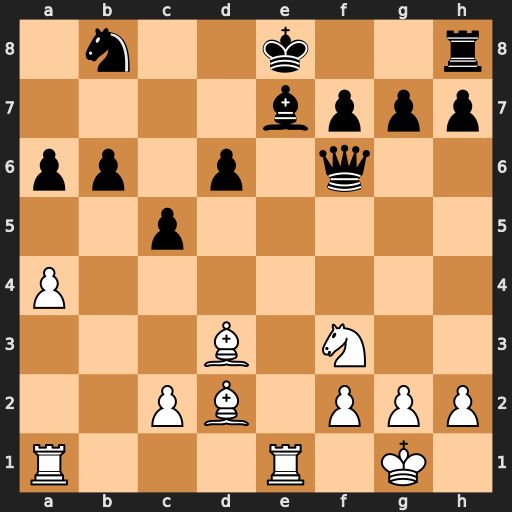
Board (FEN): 1n2k2r/4bppp/pp1p1q2/2p5/P7/3B1N2/2PB1PPP/R3R1K1
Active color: w
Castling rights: k
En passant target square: -
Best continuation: Bg5 Qxa1 Rxa1 Bxg5 Nxg5